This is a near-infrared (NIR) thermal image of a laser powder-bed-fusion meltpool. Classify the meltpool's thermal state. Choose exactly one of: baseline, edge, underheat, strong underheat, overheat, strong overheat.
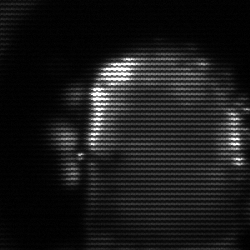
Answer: baseline